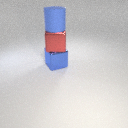
large blue rubber cylinder above large blue metal cube